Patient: sex F, age 58
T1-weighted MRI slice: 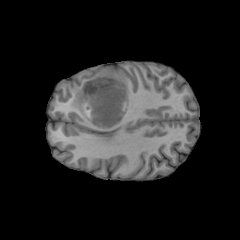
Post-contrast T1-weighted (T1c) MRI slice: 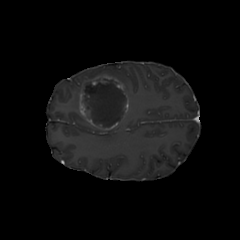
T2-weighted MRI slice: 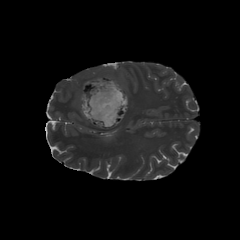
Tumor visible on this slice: yes
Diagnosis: Glioblastoma, IDH-wildtype
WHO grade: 4